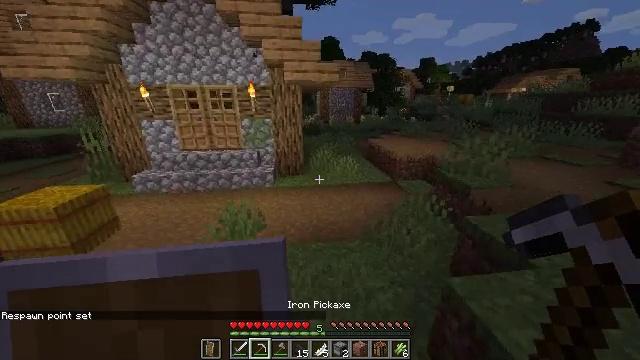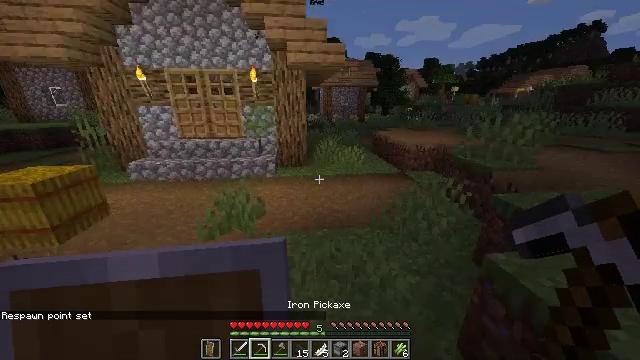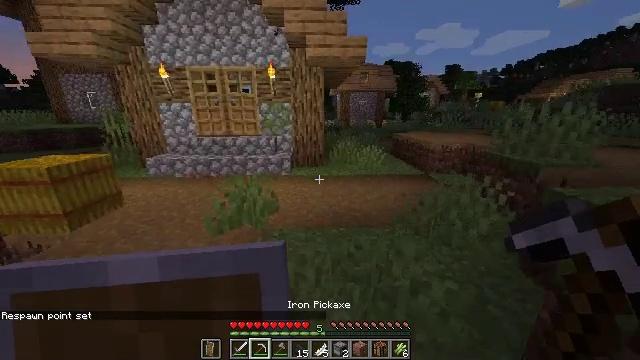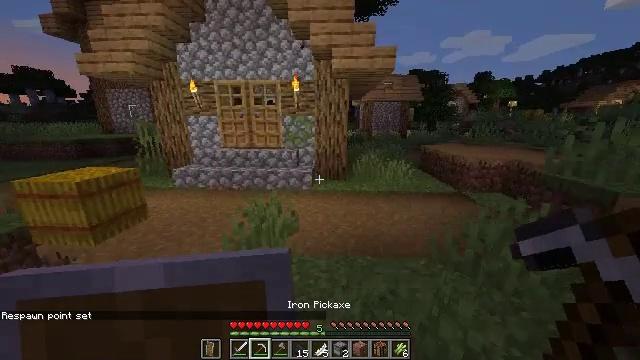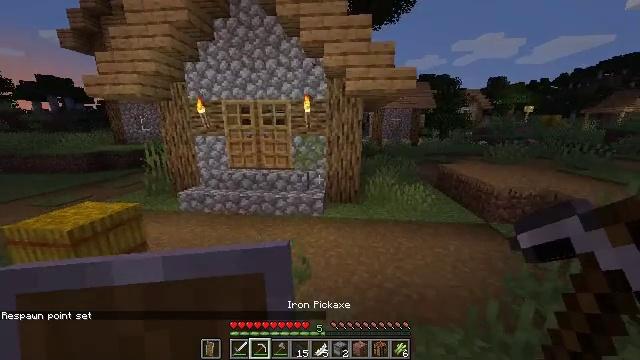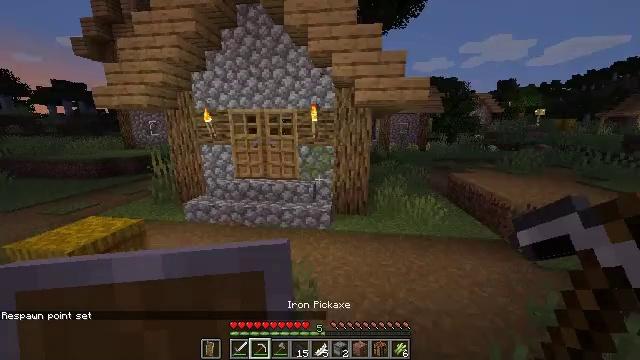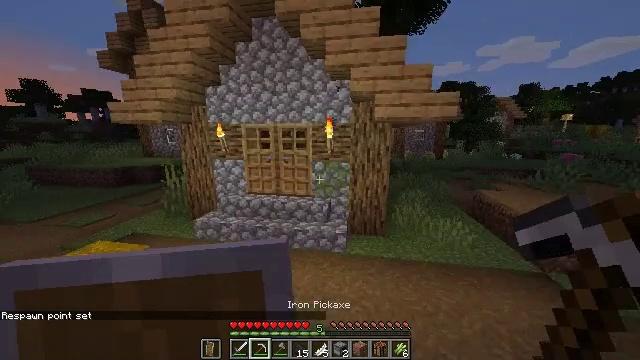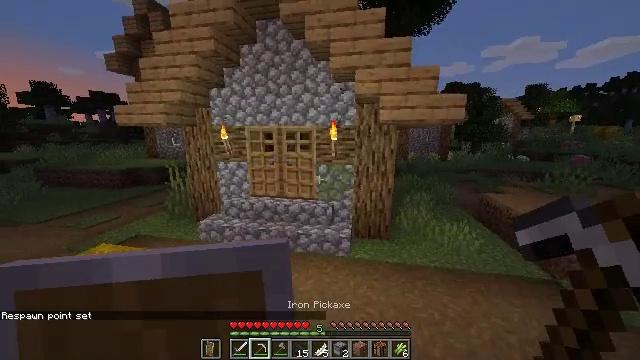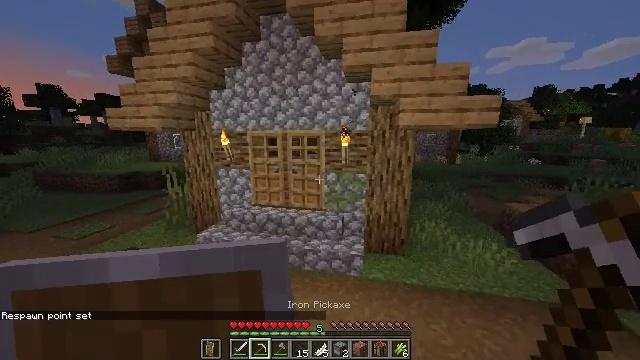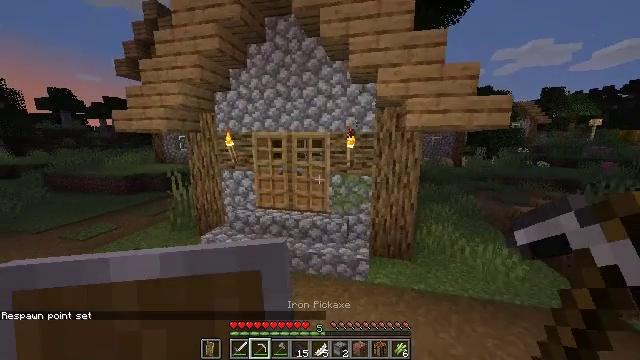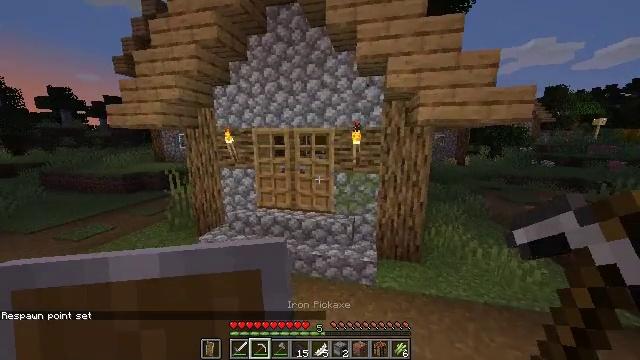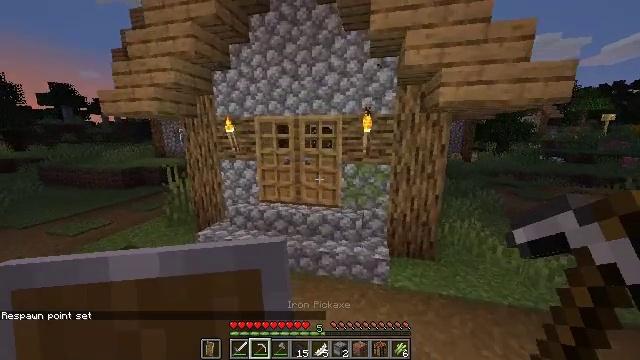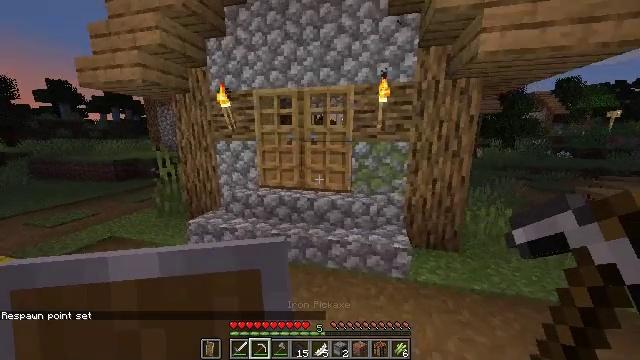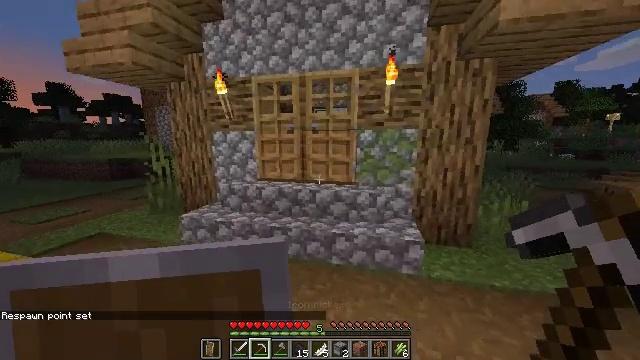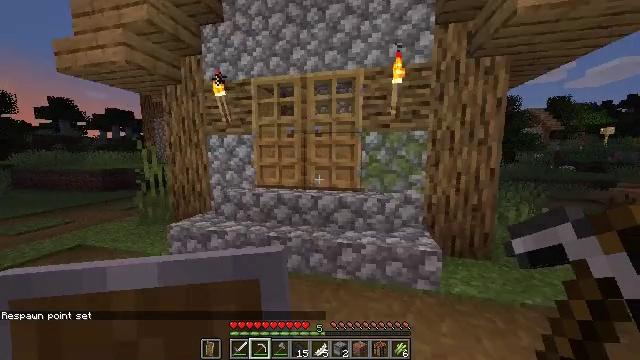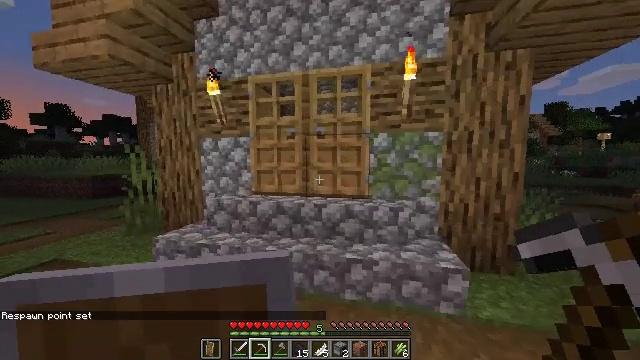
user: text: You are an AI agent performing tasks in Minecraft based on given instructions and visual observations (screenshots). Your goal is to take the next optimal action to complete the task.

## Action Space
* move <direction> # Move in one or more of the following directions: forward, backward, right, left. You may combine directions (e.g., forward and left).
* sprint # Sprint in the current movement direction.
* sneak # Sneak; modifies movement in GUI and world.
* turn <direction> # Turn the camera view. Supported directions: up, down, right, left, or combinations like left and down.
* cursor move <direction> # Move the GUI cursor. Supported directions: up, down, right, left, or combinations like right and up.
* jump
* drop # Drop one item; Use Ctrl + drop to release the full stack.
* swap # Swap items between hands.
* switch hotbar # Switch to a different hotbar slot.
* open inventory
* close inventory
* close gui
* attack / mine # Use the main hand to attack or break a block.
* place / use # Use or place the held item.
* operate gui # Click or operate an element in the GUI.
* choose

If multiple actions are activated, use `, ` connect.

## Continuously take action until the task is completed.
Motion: motion action
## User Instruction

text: Harvest wheat from the field.
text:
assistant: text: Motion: move forward, sprint, jump
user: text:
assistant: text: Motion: move forward, sprint, turn left and up, jump
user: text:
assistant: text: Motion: move forward and move left, sprint, turn left and up, jump
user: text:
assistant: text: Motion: move forward and move left, sprint, turn left, jump
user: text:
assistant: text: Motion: move forward and move left, sprint, turn left, jump
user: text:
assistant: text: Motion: move forward and move left, sprint, turn left and up, jump
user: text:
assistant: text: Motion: move forward and move left, sprint, jump
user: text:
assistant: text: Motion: move forward and move left, sprint, jump
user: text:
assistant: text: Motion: move forward and move left, sprint, turn left, jump
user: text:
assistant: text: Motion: move forward and move left, sprint, jump
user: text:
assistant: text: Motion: move forward, sprint, jump
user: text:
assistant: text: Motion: move forward, sprint
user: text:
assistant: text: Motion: move forward, sprint, turn up
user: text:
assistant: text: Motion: move forward, sprint, turn up
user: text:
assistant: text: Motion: move forward, sprint, turn up
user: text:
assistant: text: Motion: move forward, sprint, use / place
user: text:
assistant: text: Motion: move forward, sprint, use / place
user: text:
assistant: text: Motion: move forward, turn right and up, use / place
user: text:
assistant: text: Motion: move forward, turn right
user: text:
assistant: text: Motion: move forward
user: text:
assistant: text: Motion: move forward
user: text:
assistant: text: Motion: move forward, turn left
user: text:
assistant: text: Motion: turn down
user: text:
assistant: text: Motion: move forward, turn right and down
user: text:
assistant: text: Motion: move forward, turn down
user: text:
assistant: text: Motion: move forward, turn down
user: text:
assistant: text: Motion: move forward, turn down
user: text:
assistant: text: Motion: move forward, turn down
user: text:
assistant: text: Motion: move forward, turn down
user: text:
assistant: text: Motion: move forward, turn down